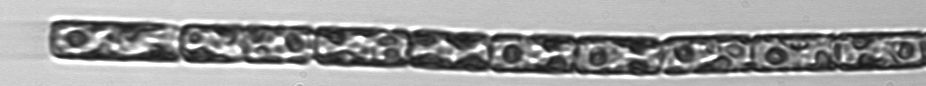
Label: Guinardia_delicatula